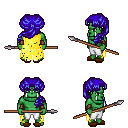
a pixel art fantasy rpg character, male body template, orc, green skin, yellow tattered cape, white pants, blue princess hairstyle, leather bracers, brown slippers, spear, four views (front, back, left, right), 2x2 character sprite sheet, small pixel art, hard edges, no anti-aliasing